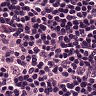
Metastatic tissue present: no